Question: I have a script that auto-refreshes a certain div on the page (That I got from another post on here)
'''
<script type="text/javascript">
var auto_refresh = setInterval(
function(){
$('#refresh').load('index.php?_=' +Math.random()).fadeIn("slow");
}, 10000); // refresh every 10000 milliseconds
</script>
...............
<div id="refresh">
<!-- Some PHP Code -->
</div>
'''
This refreshes, however when it does, I takes the entire html document and puts it into the div. Like this:

As you can see, the refreshed div (the one marked in red) is getting the body shouved into it. Any ideas???
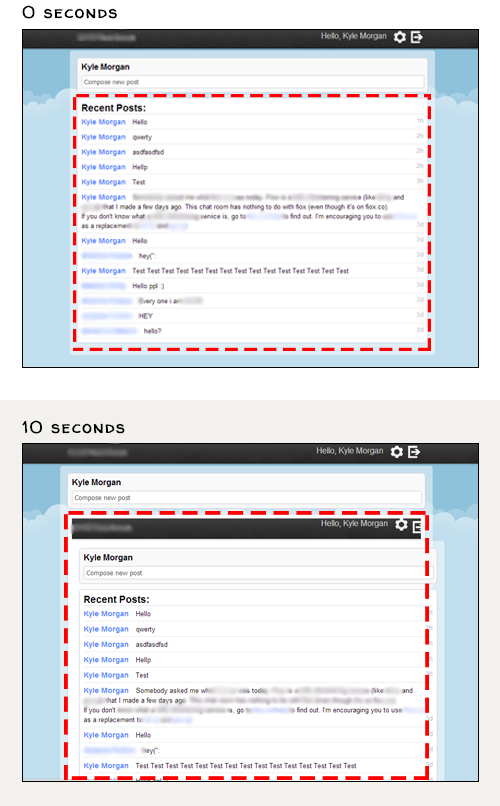
Answer: You are loading entire page to the div.
Modify the code to use only part of the document that is fetched:
'''
<script type="text/javascript">
var auto_refresh = setInterval(
function(){
$('#refresh').empty();
$('#refresh').load('index.php?_=' +Math.random()+' #refresh').fadeIn("slow");
}, 10000); // refresh every 10000 milliseconds
</script>
'''